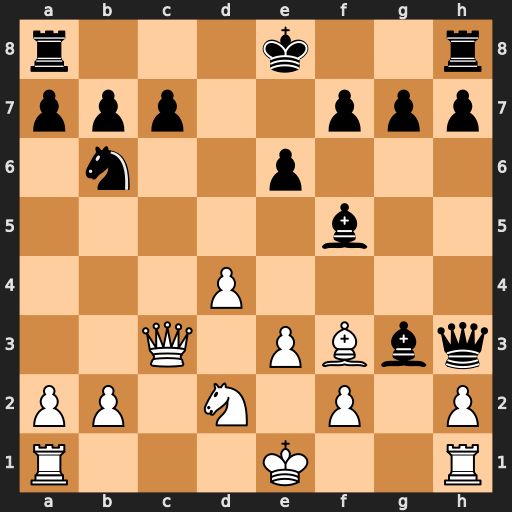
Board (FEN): r3k2r/ppp2ppp/1n2p3/5b2/3P4/2Q1PBbq/PP1N1P1P/R3K2R
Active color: w
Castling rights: KQkq
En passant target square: -
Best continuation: hxg3 Qxh1+ Bxh1